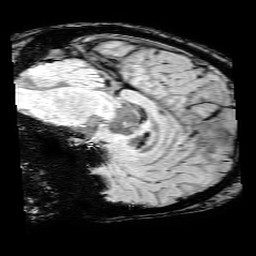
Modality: SWI
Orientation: sagittal
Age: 46
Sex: female
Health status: ill
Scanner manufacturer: philips
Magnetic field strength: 3 T
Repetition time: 0.031 s